Question: My Switch animation stuck somewhere between on and off. It happens after the switch goes out of screen bounds (The switch is inside the table view cell). I don't face this issue if I don't let the cell to go out of the screen bounds. I've set breakpoints to figure out what's happening and realized that this happens at the moment I change the switch value. The GIFs below are for a better understanding of what I mean. The first one shows the behavior I'd like to fix. The second one is OK.
[
<URL>
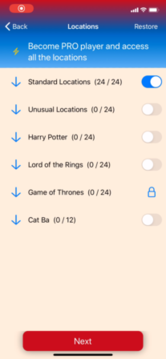
Answer: I managed to fix the problem by myself. I didn't post the code, because there was too much of it, and I simply could post it all here. But if someone has the same problem - here is the solution.
Turns out, that while cells are being reused ( cell goes off the screen), all the content isn't deleted from them. After they appeared on the screen again I ended up having multiple switches stacked on each other. All I did to fix it was adding switch.removeFromSuperview() to my cell.set method before initializing a new switch.
'''
func setSwitch() {
switchControl?.removeFromSuperview()
lockedPic.removeFromSuperview()
switchControl = CustomSwitch(number: self.tag)
contentView.addSubview(switchControl!)
NSLayoutConstraint.activate([
switchControl!.leadingAnchor.constraint(equalTo: self.trailingAnchor, constant: -61),
switchControl!.centerYAnchor.constraint(equalTo: self.centerYAnchor)
])
}
'''